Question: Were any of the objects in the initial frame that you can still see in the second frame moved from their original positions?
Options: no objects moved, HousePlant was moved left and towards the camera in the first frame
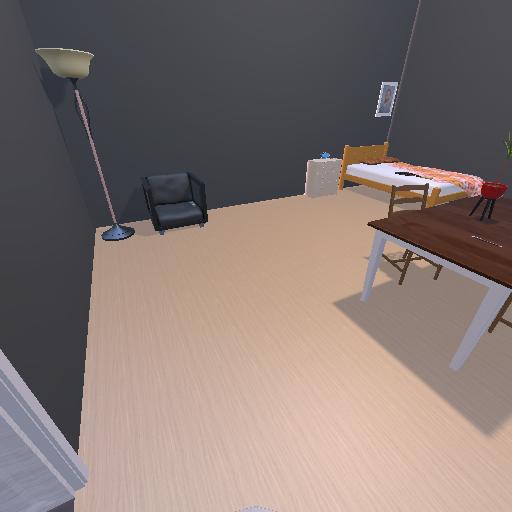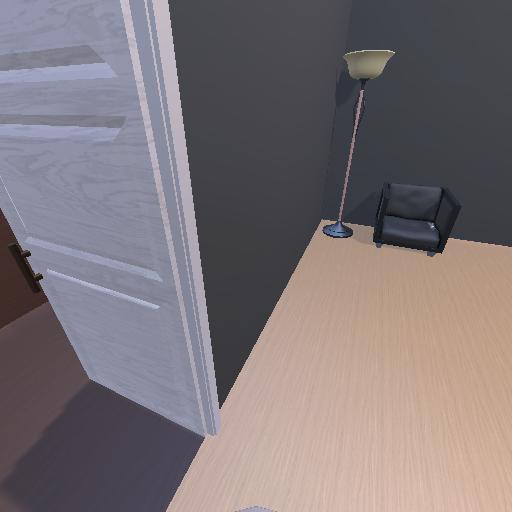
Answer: no objects moved